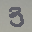
Label: 3